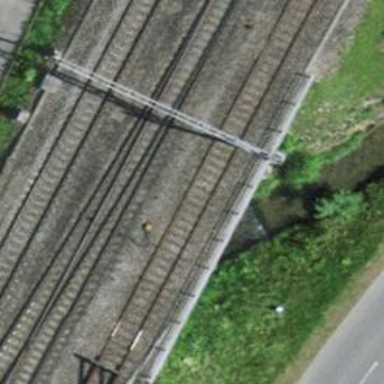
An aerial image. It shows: Railway track with contact lines for electrification.